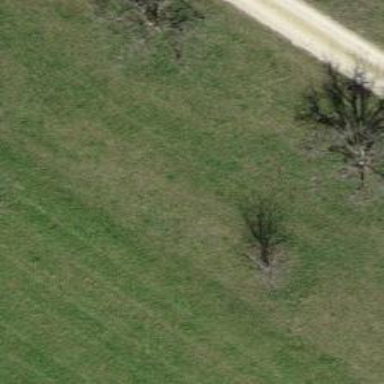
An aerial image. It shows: Deciduous tree with mixed leaf types.